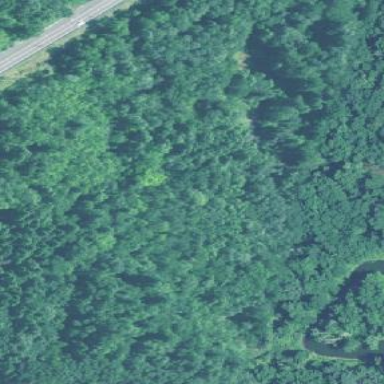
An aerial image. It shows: Existing Preserved Open Space in woodland area.